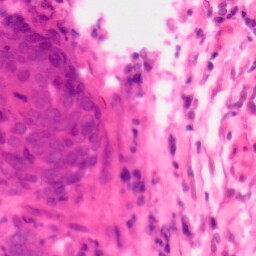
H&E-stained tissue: Colon